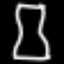
Label: hourglass